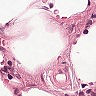
Metastatic tissue present: no